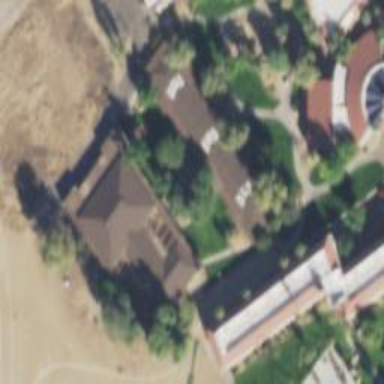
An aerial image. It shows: College building.